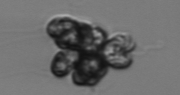
Label: Corymbellus